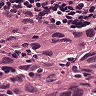
Metastatic tissue present: yes